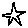
Label: star